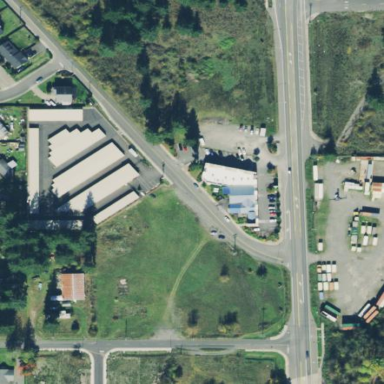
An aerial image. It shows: Commercial area.